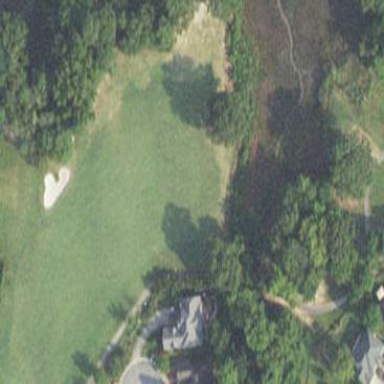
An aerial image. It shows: Area with grass used as rough in golf course.